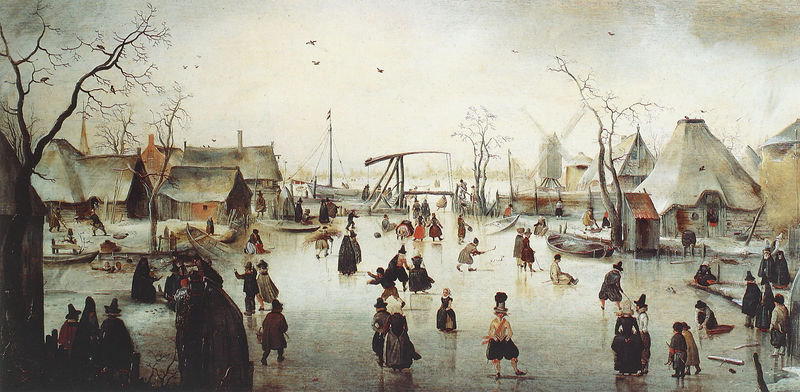
Titel: Schlittschuhläufer bei einem Dorf
Künstler: Hendrick Avercamp
Institution: Den Haag, Mauritshuis
Schlagwörter: gemälde, bäume, menschen, see, schwarz, weiss, dach, eis, schnee, holland, häuser, mühle, vögel, windmühle, brücke, boot, schiff, mast, laufen, dorf, winter, fluß, niederländisch, schläger, schlitten, spaß, gefroren, zugefroren, schlittschuh, schlittschuhe, eislauf, eislaufen, eishockey, mphle, schlitschuhe